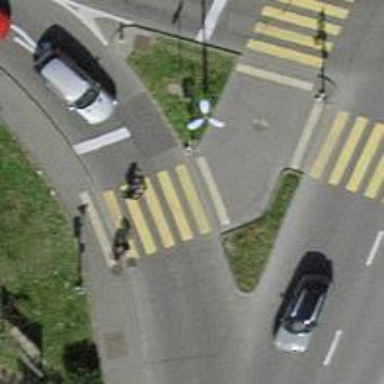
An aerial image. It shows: Road crossing with traffic signals.